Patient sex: M
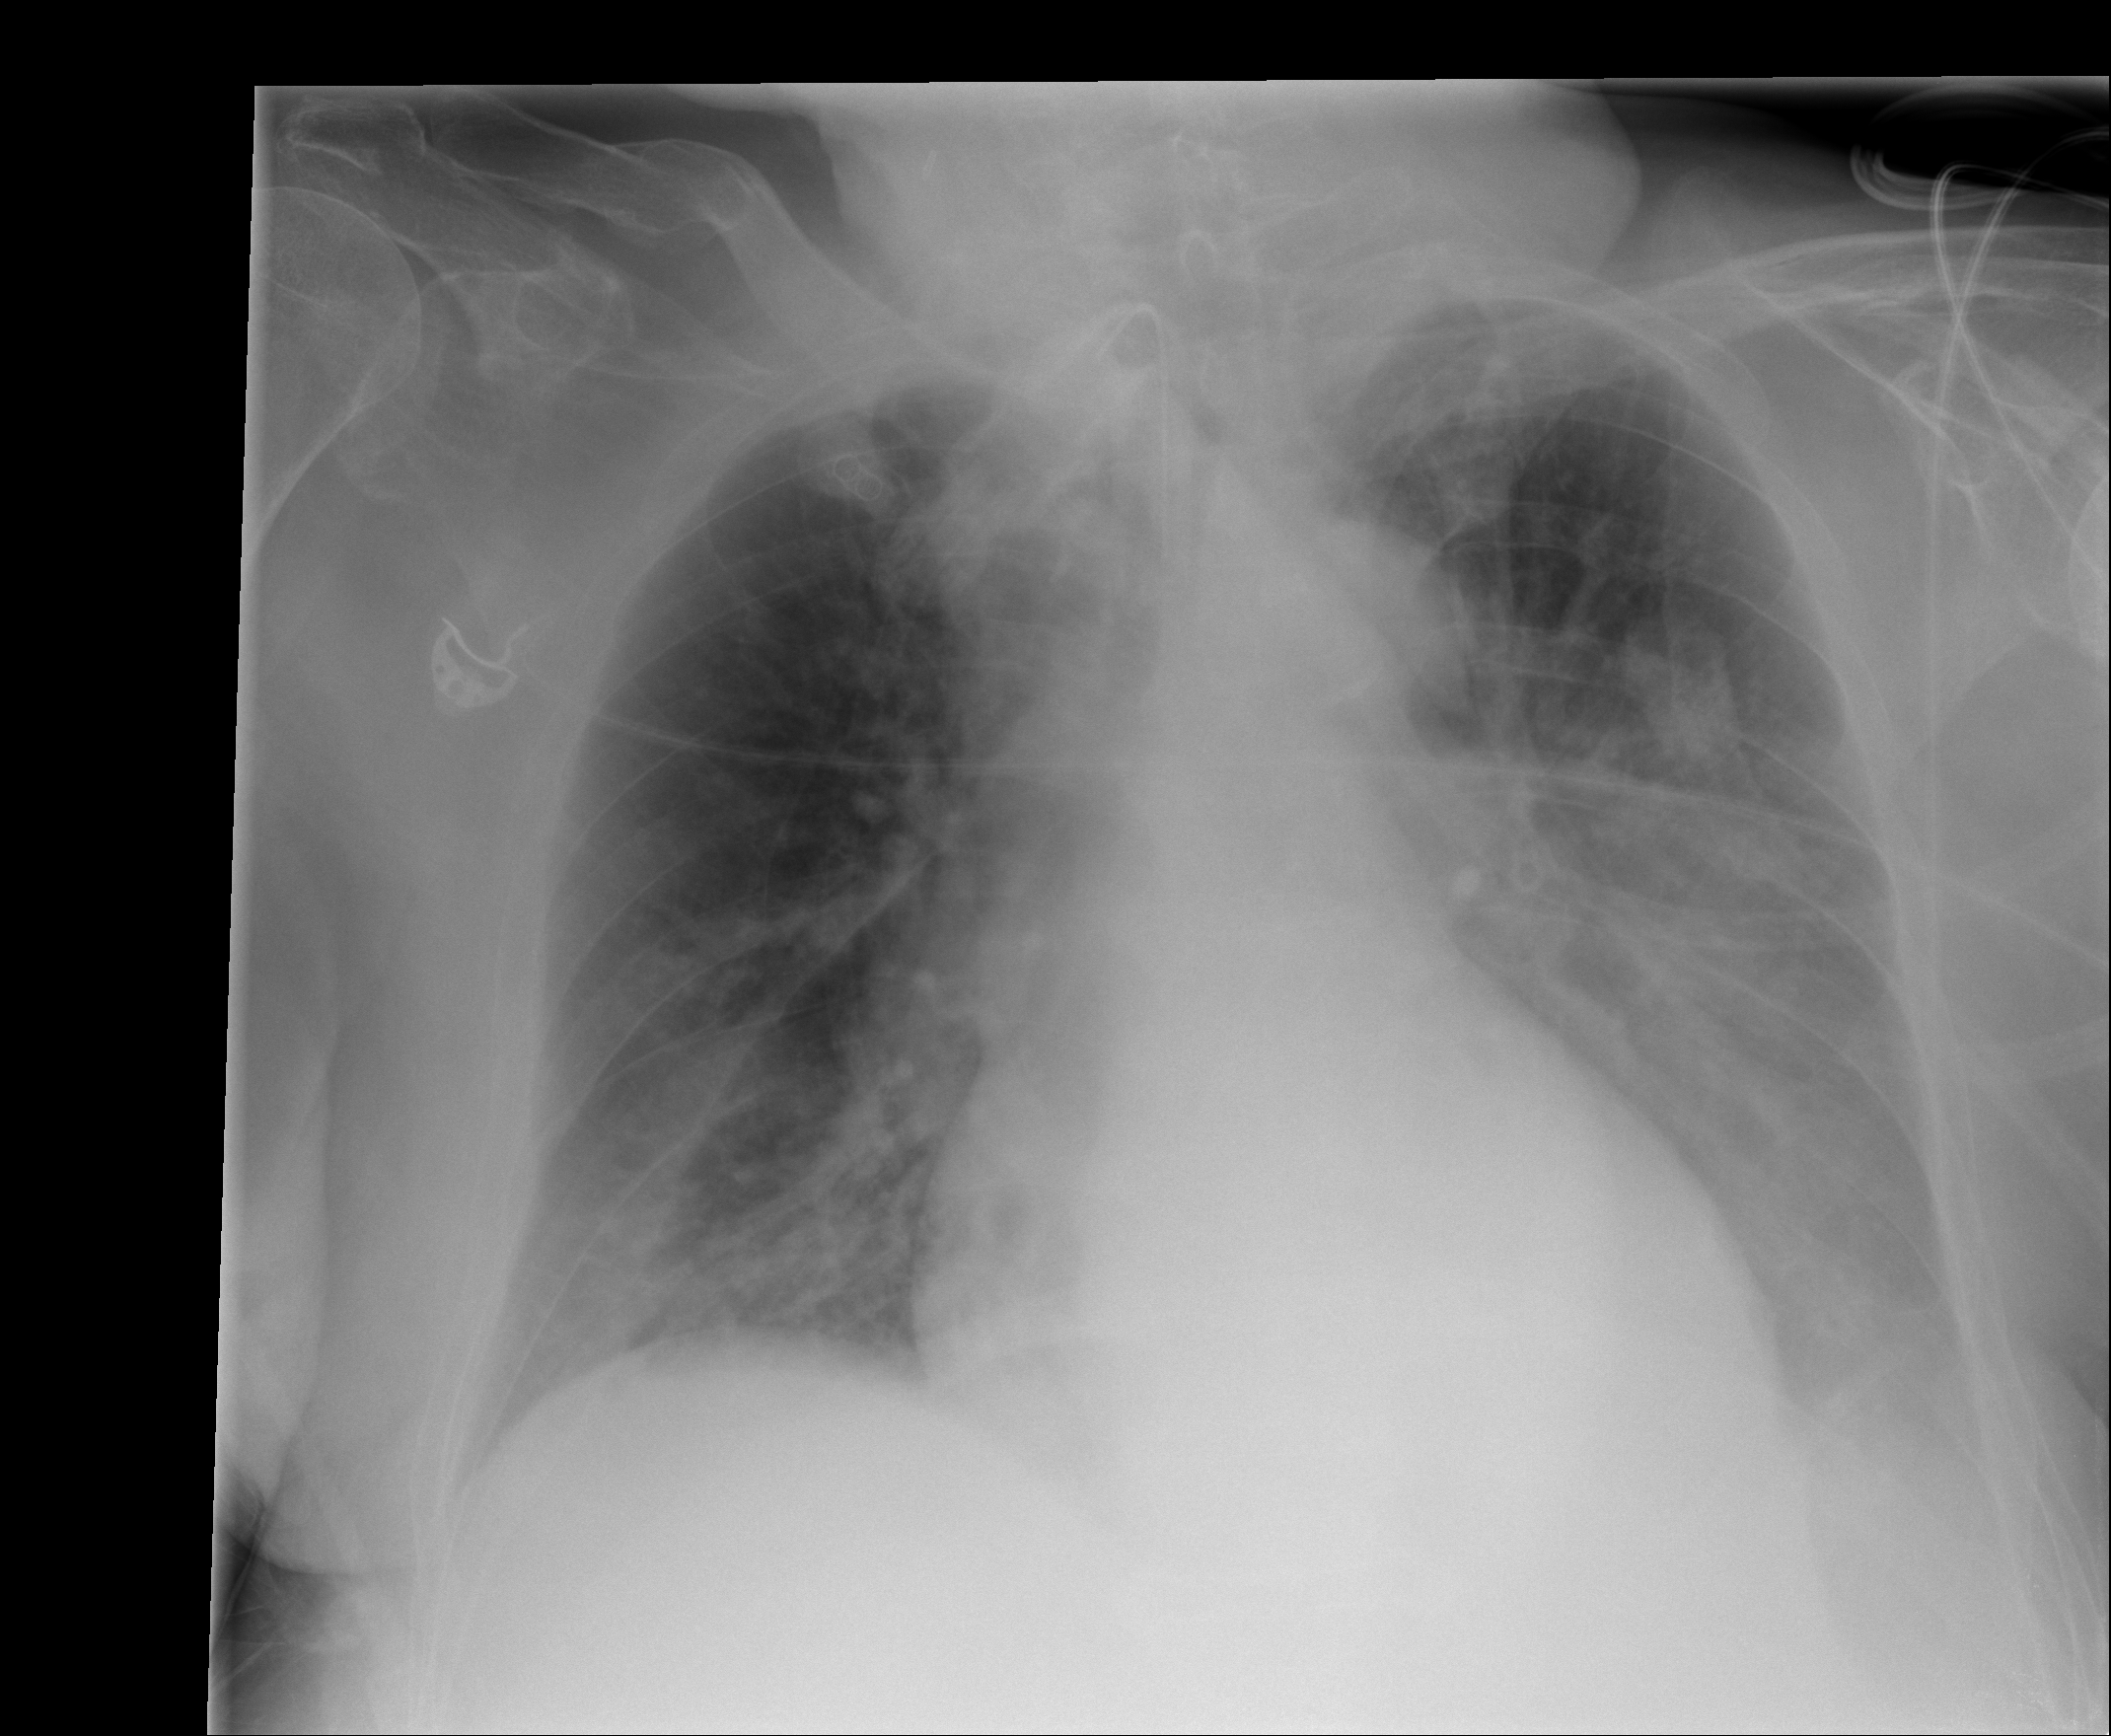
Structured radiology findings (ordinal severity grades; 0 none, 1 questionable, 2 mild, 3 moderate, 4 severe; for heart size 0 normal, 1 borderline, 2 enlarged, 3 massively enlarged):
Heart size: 0
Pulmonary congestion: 2
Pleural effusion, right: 0
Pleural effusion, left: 3
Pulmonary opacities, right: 0
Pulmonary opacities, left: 0
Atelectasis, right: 3
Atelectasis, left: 3